Interaction volume radius: 5 \u00c5
Interaction volume height: 15 \u00c5
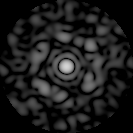
Disorder parameter: 0.7721